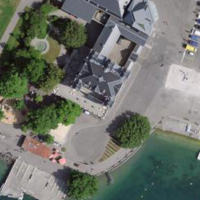
EUNIS habitat code: 53
Species observed at this site:
Certhia brachydactyla
Tachybaptus ruficollis
Corvus corone
Podiceps cristatus
Fulica atra
Podiceps nigricollis
Buteo buteo
Sylvia atricapilla
Chroicocephalus ridibundus
Phylloscopus collybita
Larus michahellis
Cygnus olor
Anas bahamensis
Pica pica
Phoenicurus ochruros
Columba livia
Aesculus hippocastanum
Falco tinnunculus
Motacilla cinerea
Cyanistes caeruleus
Anas platyrhynchos
Sturnus vulgaris
Chloris chloris
Aythya ferina
Larus canus
Aythya affinis
Corvus frugilegus
Streptopelia decaocto
Aix galericulata
Aythya fuligula
Passer domesticus
Fringilla coelebs
Carduelis carduelis
Columba palumbus
Turdus merula
Phalacrocorax carbo
Mareca strepera
Parus major
Hirundo rustica
Mergus merganser
Milvus migrans
Sterna hirundo
Milvus milvus
Anser indicus
Cinclus cinclus
Motacilla alba
Accipiter nisus